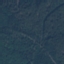
Label: Forest